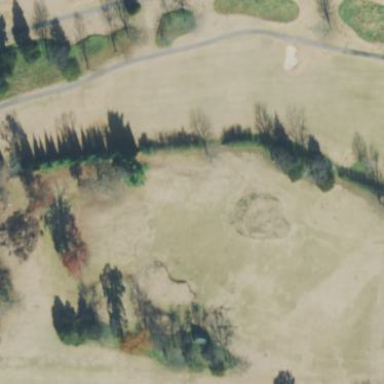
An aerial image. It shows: Scenic golf fairway.